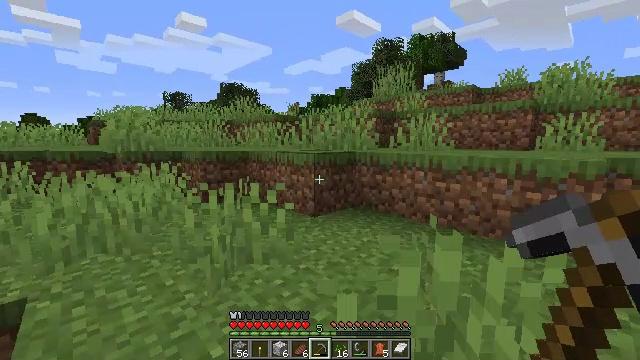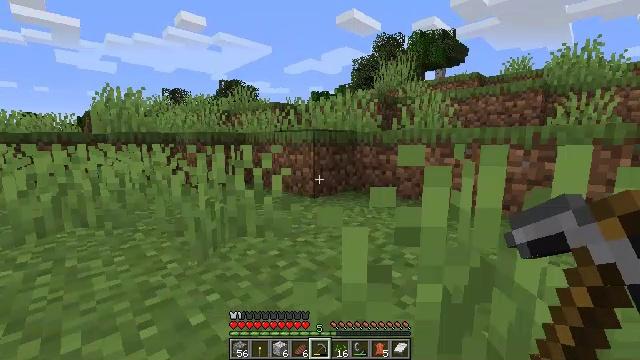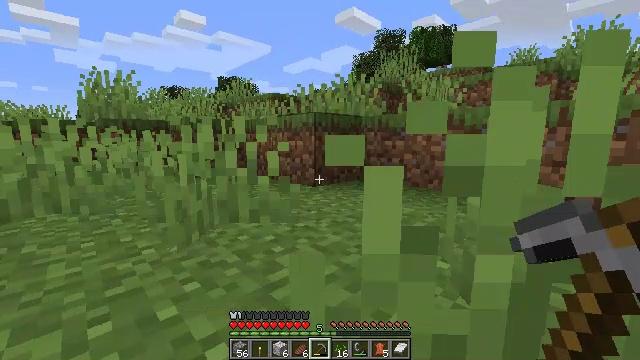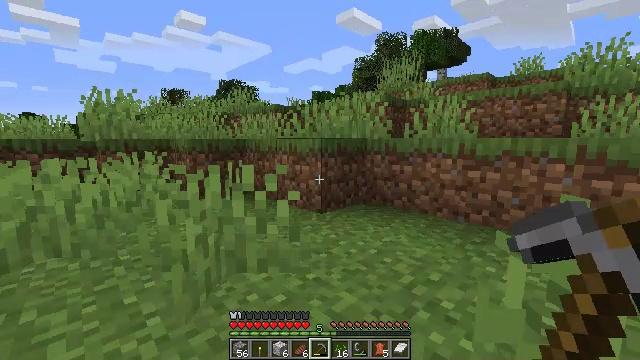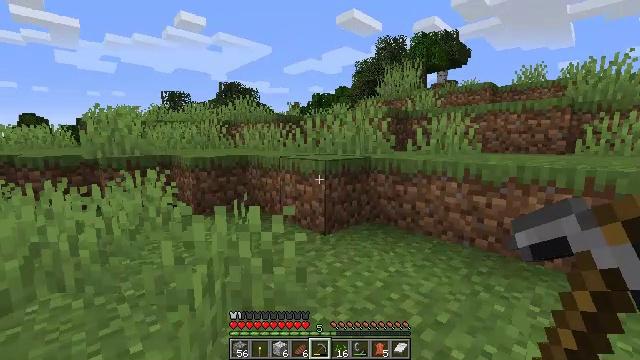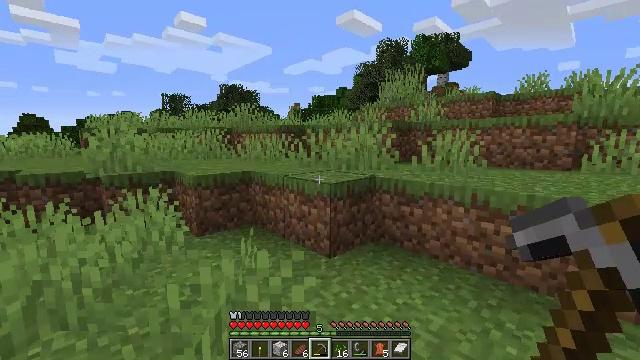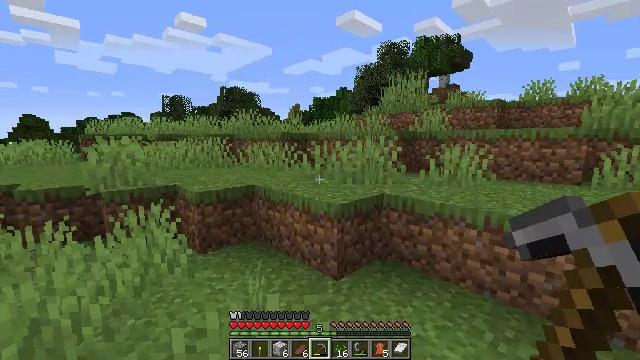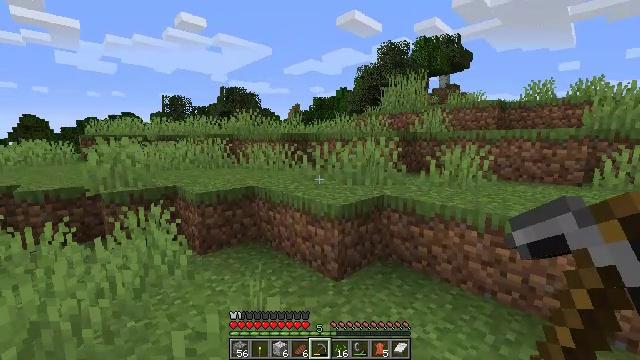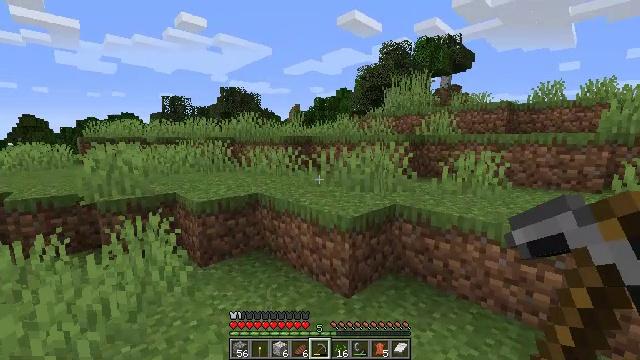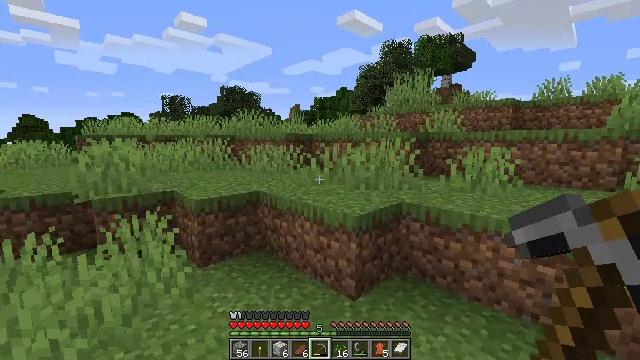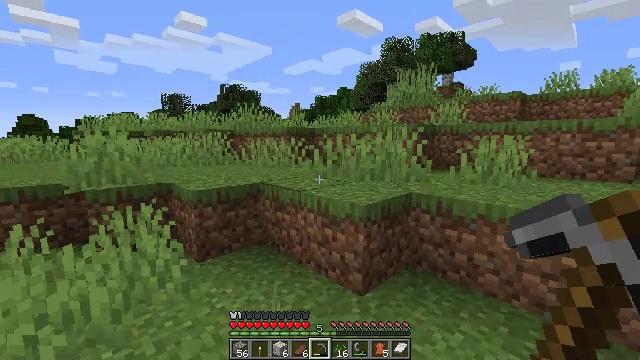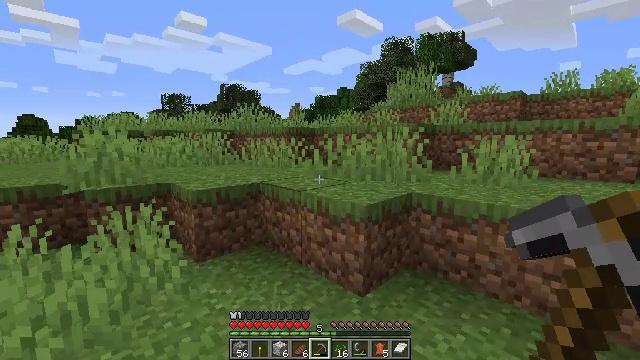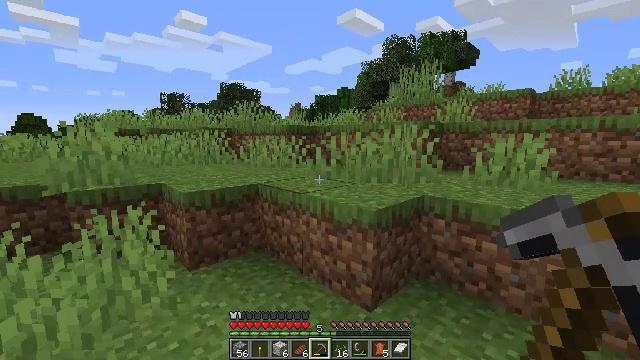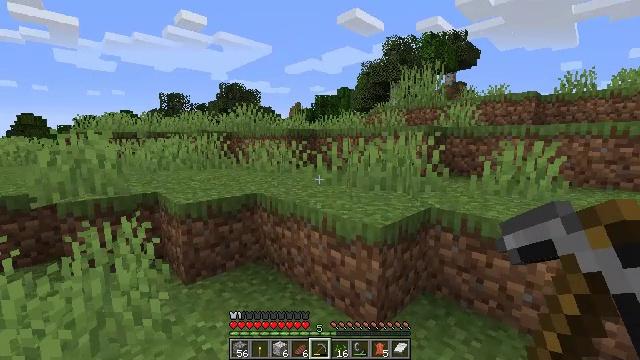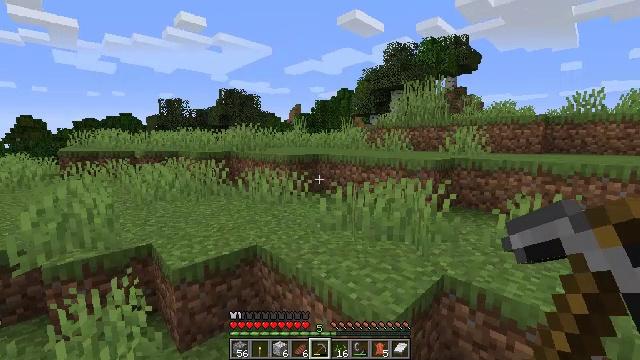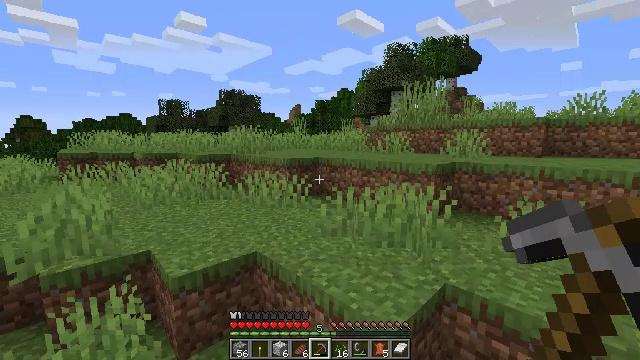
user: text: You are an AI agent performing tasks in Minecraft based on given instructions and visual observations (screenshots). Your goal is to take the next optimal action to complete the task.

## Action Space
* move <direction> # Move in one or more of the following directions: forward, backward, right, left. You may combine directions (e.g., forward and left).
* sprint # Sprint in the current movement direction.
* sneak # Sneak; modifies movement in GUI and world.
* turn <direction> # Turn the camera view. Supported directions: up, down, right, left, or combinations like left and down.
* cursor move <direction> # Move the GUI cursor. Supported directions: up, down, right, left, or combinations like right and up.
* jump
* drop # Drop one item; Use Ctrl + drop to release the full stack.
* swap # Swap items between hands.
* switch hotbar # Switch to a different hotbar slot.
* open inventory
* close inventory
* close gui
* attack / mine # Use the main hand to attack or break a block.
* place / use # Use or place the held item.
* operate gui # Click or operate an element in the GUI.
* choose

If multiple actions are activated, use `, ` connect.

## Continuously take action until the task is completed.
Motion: motion action
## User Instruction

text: Break the birch log in the forest.
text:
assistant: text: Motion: move forward, jump
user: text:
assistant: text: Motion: move forward, jump
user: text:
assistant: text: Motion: move forward, jump
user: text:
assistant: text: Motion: move forward, jump
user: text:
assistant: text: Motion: move forward, jump
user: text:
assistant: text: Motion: move forward, jump
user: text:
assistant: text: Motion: move forward, jump
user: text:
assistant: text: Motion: move forward, jump
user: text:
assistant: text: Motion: move forward, jump
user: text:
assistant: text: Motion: move forward, jump
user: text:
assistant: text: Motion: move forward, jump
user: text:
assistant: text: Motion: move forward, jump
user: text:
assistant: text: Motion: move forward, jump
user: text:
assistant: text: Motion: move forward, jump
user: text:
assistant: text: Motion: move forward, jump
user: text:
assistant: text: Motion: move forward, jump
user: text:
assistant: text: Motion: move forward, jump
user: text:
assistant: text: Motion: move forward, jump
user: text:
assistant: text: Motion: move forward, jump
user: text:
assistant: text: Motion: move forward, jump
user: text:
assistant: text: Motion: move forward, jump
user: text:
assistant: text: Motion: move forward, jump
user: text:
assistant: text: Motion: move forward, jump
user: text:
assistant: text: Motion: move forward, jump
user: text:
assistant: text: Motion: move forward, jump
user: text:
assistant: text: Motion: jump
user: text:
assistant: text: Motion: jump
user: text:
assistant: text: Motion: jump
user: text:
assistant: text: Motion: jump
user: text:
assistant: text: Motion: move forward, jump